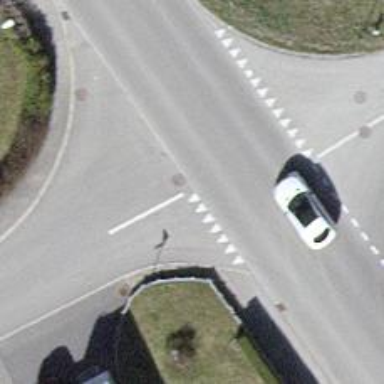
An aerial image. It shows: Road with "give way" sign.